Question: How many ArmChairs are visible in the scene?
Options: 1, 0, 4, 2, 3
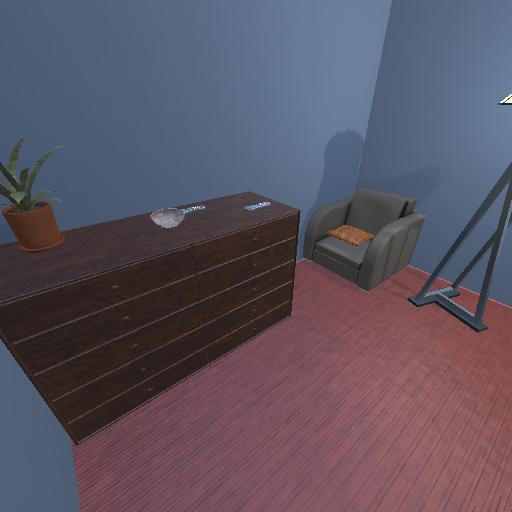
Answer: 1